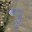
Label: 7